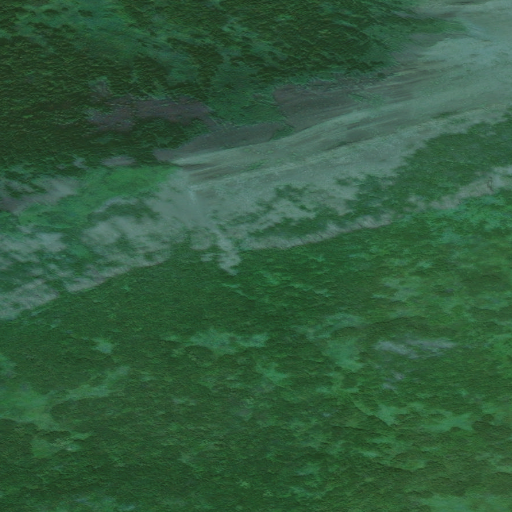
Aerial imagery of mountain in Alaska named Red Bluff Mountain containing only unknown